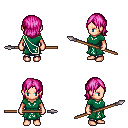
a pixel art fantasy rpg character, female body template, human, light skin, sash dress, metal pants, pink long bangs hairstyle, spear, four views (front, back, left, right), 2x2 character sprite sheet, small pixel art, hard edges, no anti-aliasing